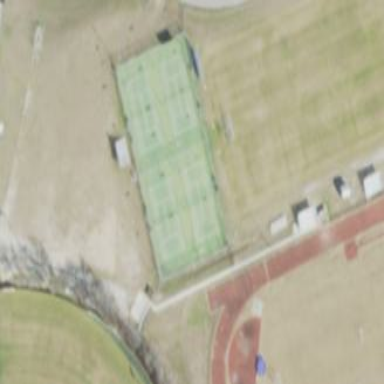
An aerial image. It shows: Tennis court on the leisure land pitch.